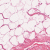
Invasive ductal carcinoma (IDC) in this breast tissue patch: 0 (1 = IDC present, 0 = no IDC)